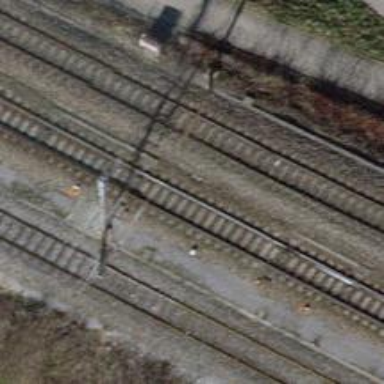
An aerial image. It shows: Single-track electrified railway with contact line.